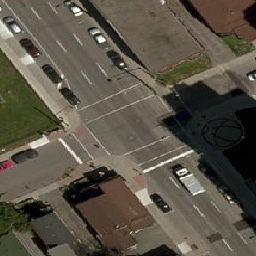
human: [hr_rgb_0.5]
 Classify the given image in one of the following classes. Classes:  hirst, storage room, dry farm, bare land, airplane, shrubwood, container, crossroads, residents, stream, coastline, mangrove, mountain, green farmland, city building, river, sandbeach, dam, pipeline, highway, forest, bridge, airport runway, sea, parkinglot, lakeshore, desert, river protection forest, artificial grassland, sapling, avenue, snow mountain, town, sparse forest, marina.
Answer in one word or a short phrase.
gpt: crossroads